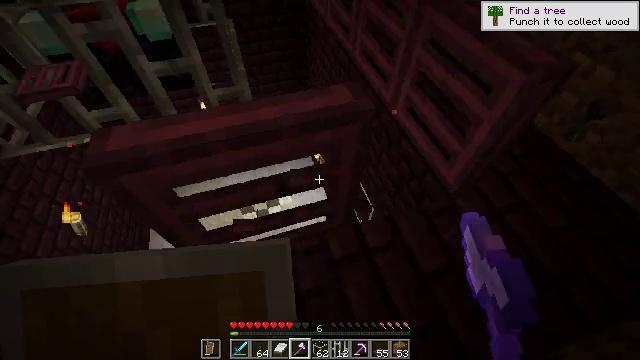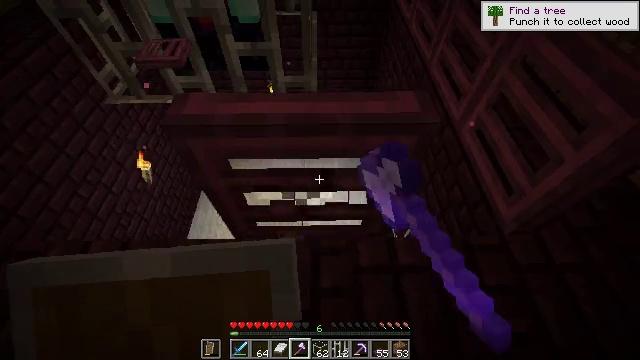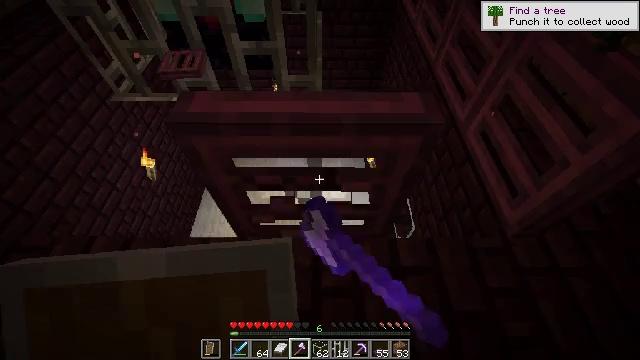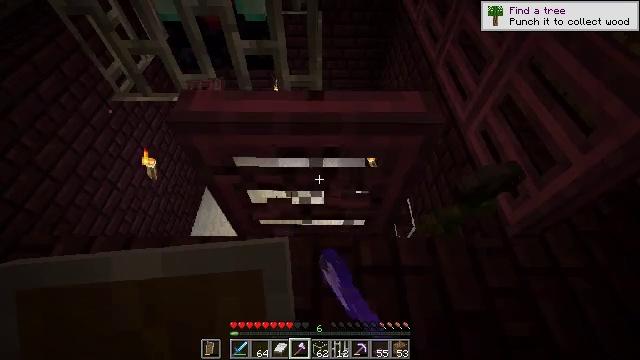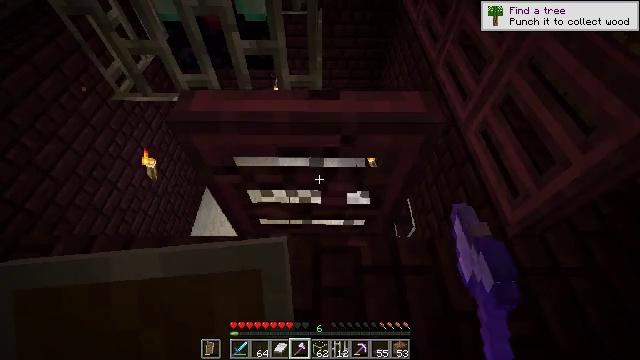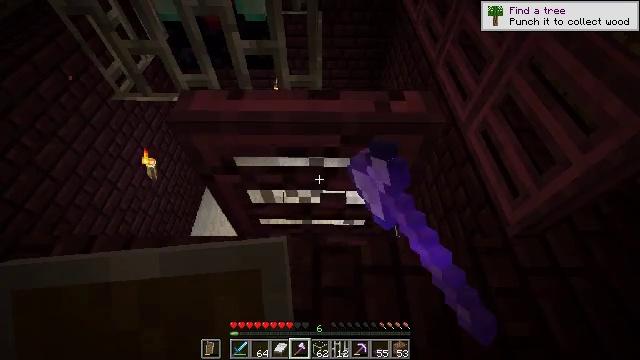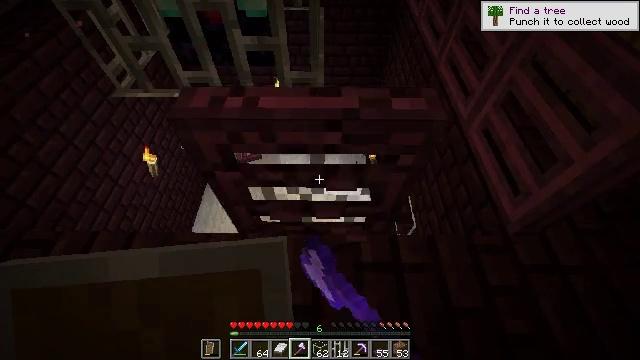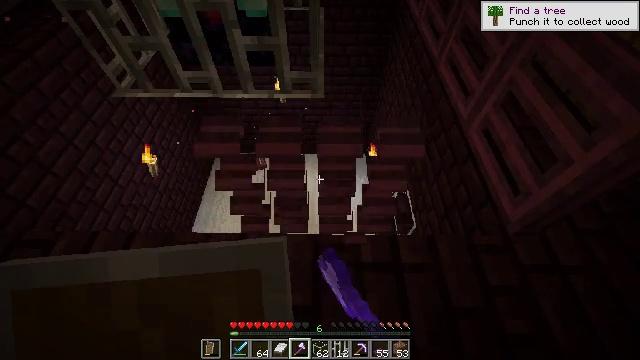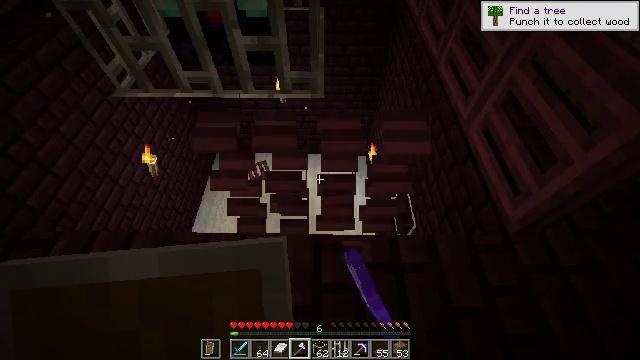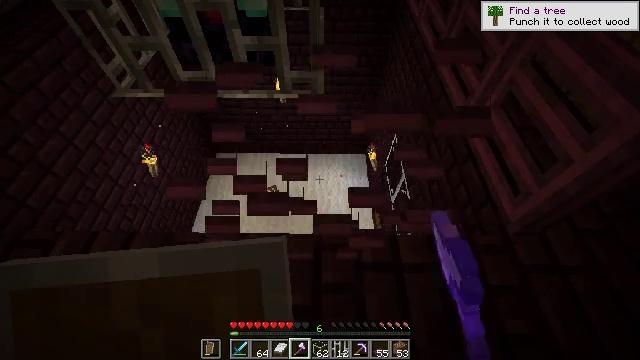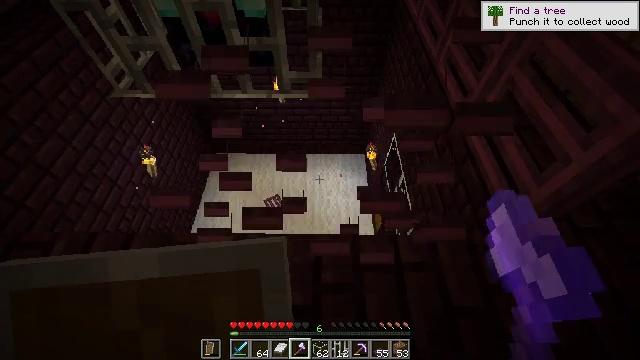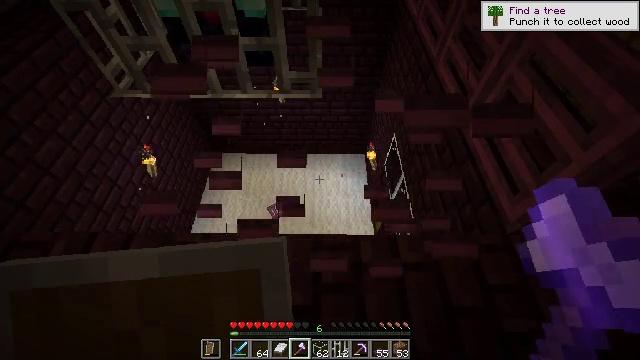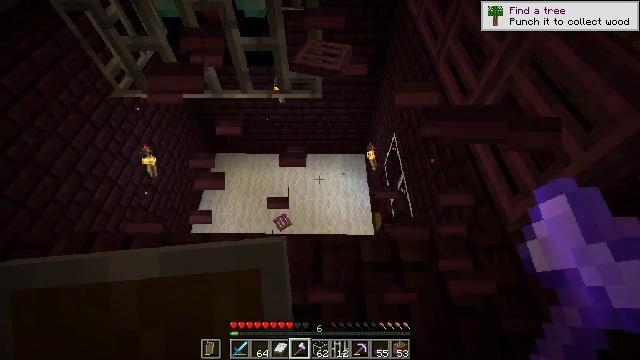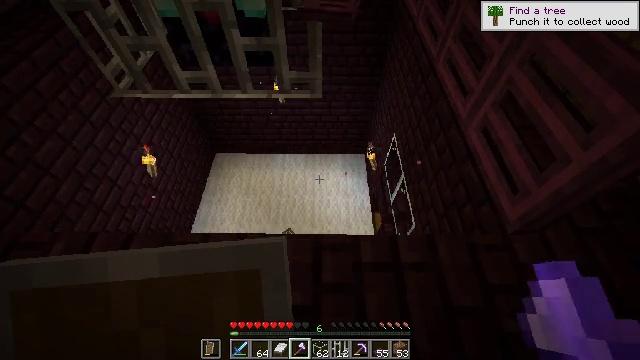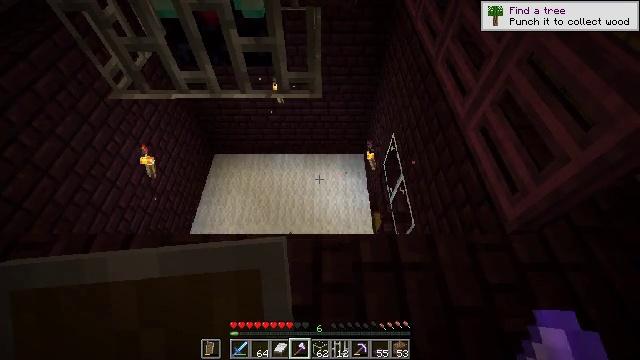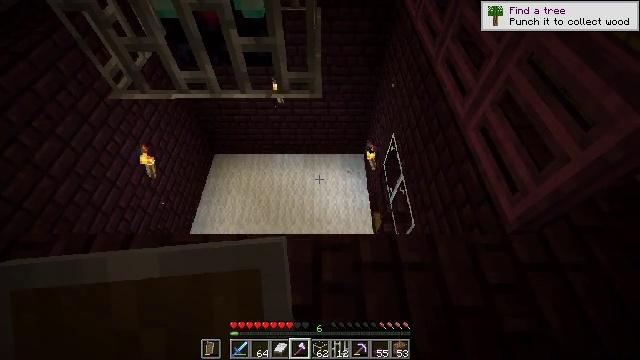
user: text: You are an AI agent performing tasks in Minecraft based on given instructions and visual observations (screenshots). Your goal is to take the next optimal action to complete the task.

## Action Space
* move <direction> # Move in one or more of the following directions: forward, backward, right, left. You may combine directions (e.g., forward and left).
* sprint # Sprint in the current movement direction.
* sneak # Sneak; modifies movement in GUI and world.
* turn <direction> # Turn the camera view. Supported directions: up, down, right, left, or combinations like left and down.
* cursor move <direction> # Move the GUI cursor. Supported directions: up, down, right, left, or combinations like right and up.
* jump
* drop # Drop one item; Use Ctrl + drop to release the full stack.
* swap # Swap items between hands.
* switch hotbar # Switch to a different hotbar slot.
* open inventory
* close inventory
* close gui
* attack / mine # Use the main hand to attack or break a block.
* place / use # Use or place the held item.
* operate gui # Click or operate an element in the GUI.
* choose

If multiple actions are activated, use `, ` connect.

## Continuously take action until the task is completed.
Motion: motion action
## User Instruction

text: Mine the crimson trapdoor.
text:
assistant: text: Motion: turn left, attack / mine
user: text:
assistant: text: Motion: turn left, attack / mine
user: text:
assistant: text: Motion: attack / mine
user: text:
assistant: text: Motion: attack / mine
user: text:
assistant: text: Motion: attack / mine
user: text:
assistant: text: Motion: attack / mine
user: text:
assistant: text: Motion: attack / mine
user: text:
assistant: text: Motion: attack / mine
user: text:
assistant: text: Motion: attack / mine
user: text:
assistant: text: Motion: attack / mine
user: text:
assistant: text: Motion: attack / mine
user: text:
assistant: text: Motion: attack / mine
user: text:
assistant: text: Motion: attack / mine
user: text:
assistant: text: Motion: no_op
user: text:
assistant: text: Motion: no_op
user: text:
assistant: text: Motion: no_op
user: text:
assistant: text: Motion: no_op
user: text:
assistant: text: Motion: no_op
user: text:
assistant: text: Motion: no_op
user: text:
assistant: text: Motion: no_op
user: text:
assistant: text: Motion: no_op
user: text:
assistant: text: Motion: turn right
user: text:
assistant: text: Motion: turn right
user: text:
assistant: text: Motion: turn right and up
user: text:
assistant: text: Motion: turn right and up
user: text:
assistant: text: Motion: turn right and up
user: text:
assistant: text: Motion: turn right and up
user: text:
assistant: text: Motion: move forward and move right
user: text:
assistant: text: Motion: move forward and move right, turn left and down
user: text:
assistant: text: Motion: move forward and move right, turn left and down